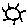
Label: sun